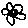
Label: flower